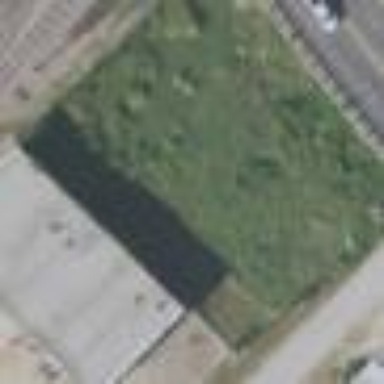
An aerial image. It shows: Grassy plot area designated for zoning.